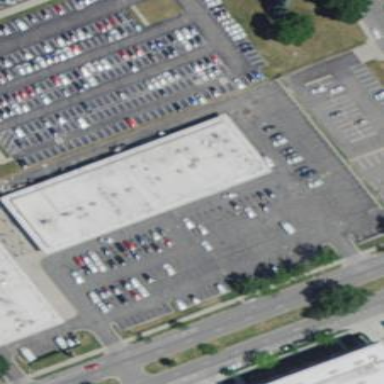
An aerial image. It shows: Retail area.